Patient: sex F, age 54
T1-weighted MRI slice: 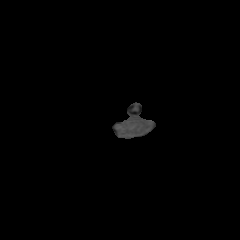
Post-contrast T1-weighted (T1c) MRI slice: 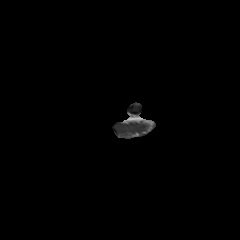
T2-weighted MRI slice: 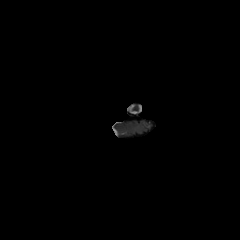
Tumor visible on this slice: no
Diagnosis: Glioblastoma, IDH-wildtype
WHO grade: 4